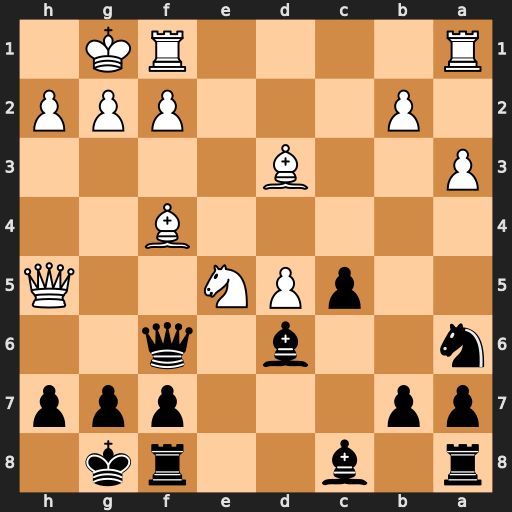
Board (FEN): r1b2rk1/pp3ppp/n2b1q2/2pPN2Q/5B2/P2B4/1P3PPP/R4RK1
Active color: b
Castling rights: -
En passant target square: -
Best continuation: g6 Qg5 Qxg5 Bxg5 Bxe5